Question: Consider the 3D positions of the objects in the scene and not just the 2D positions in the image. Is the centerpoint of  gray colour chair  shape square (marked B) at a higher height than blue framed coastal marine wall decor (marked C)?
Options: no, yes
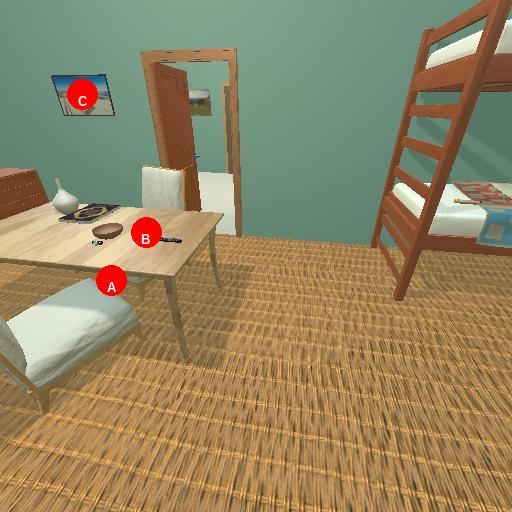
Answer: no